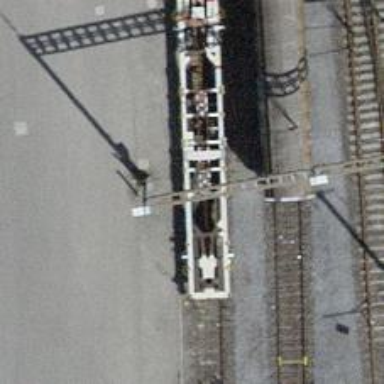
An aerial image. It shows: Rail spur service.